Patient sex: M
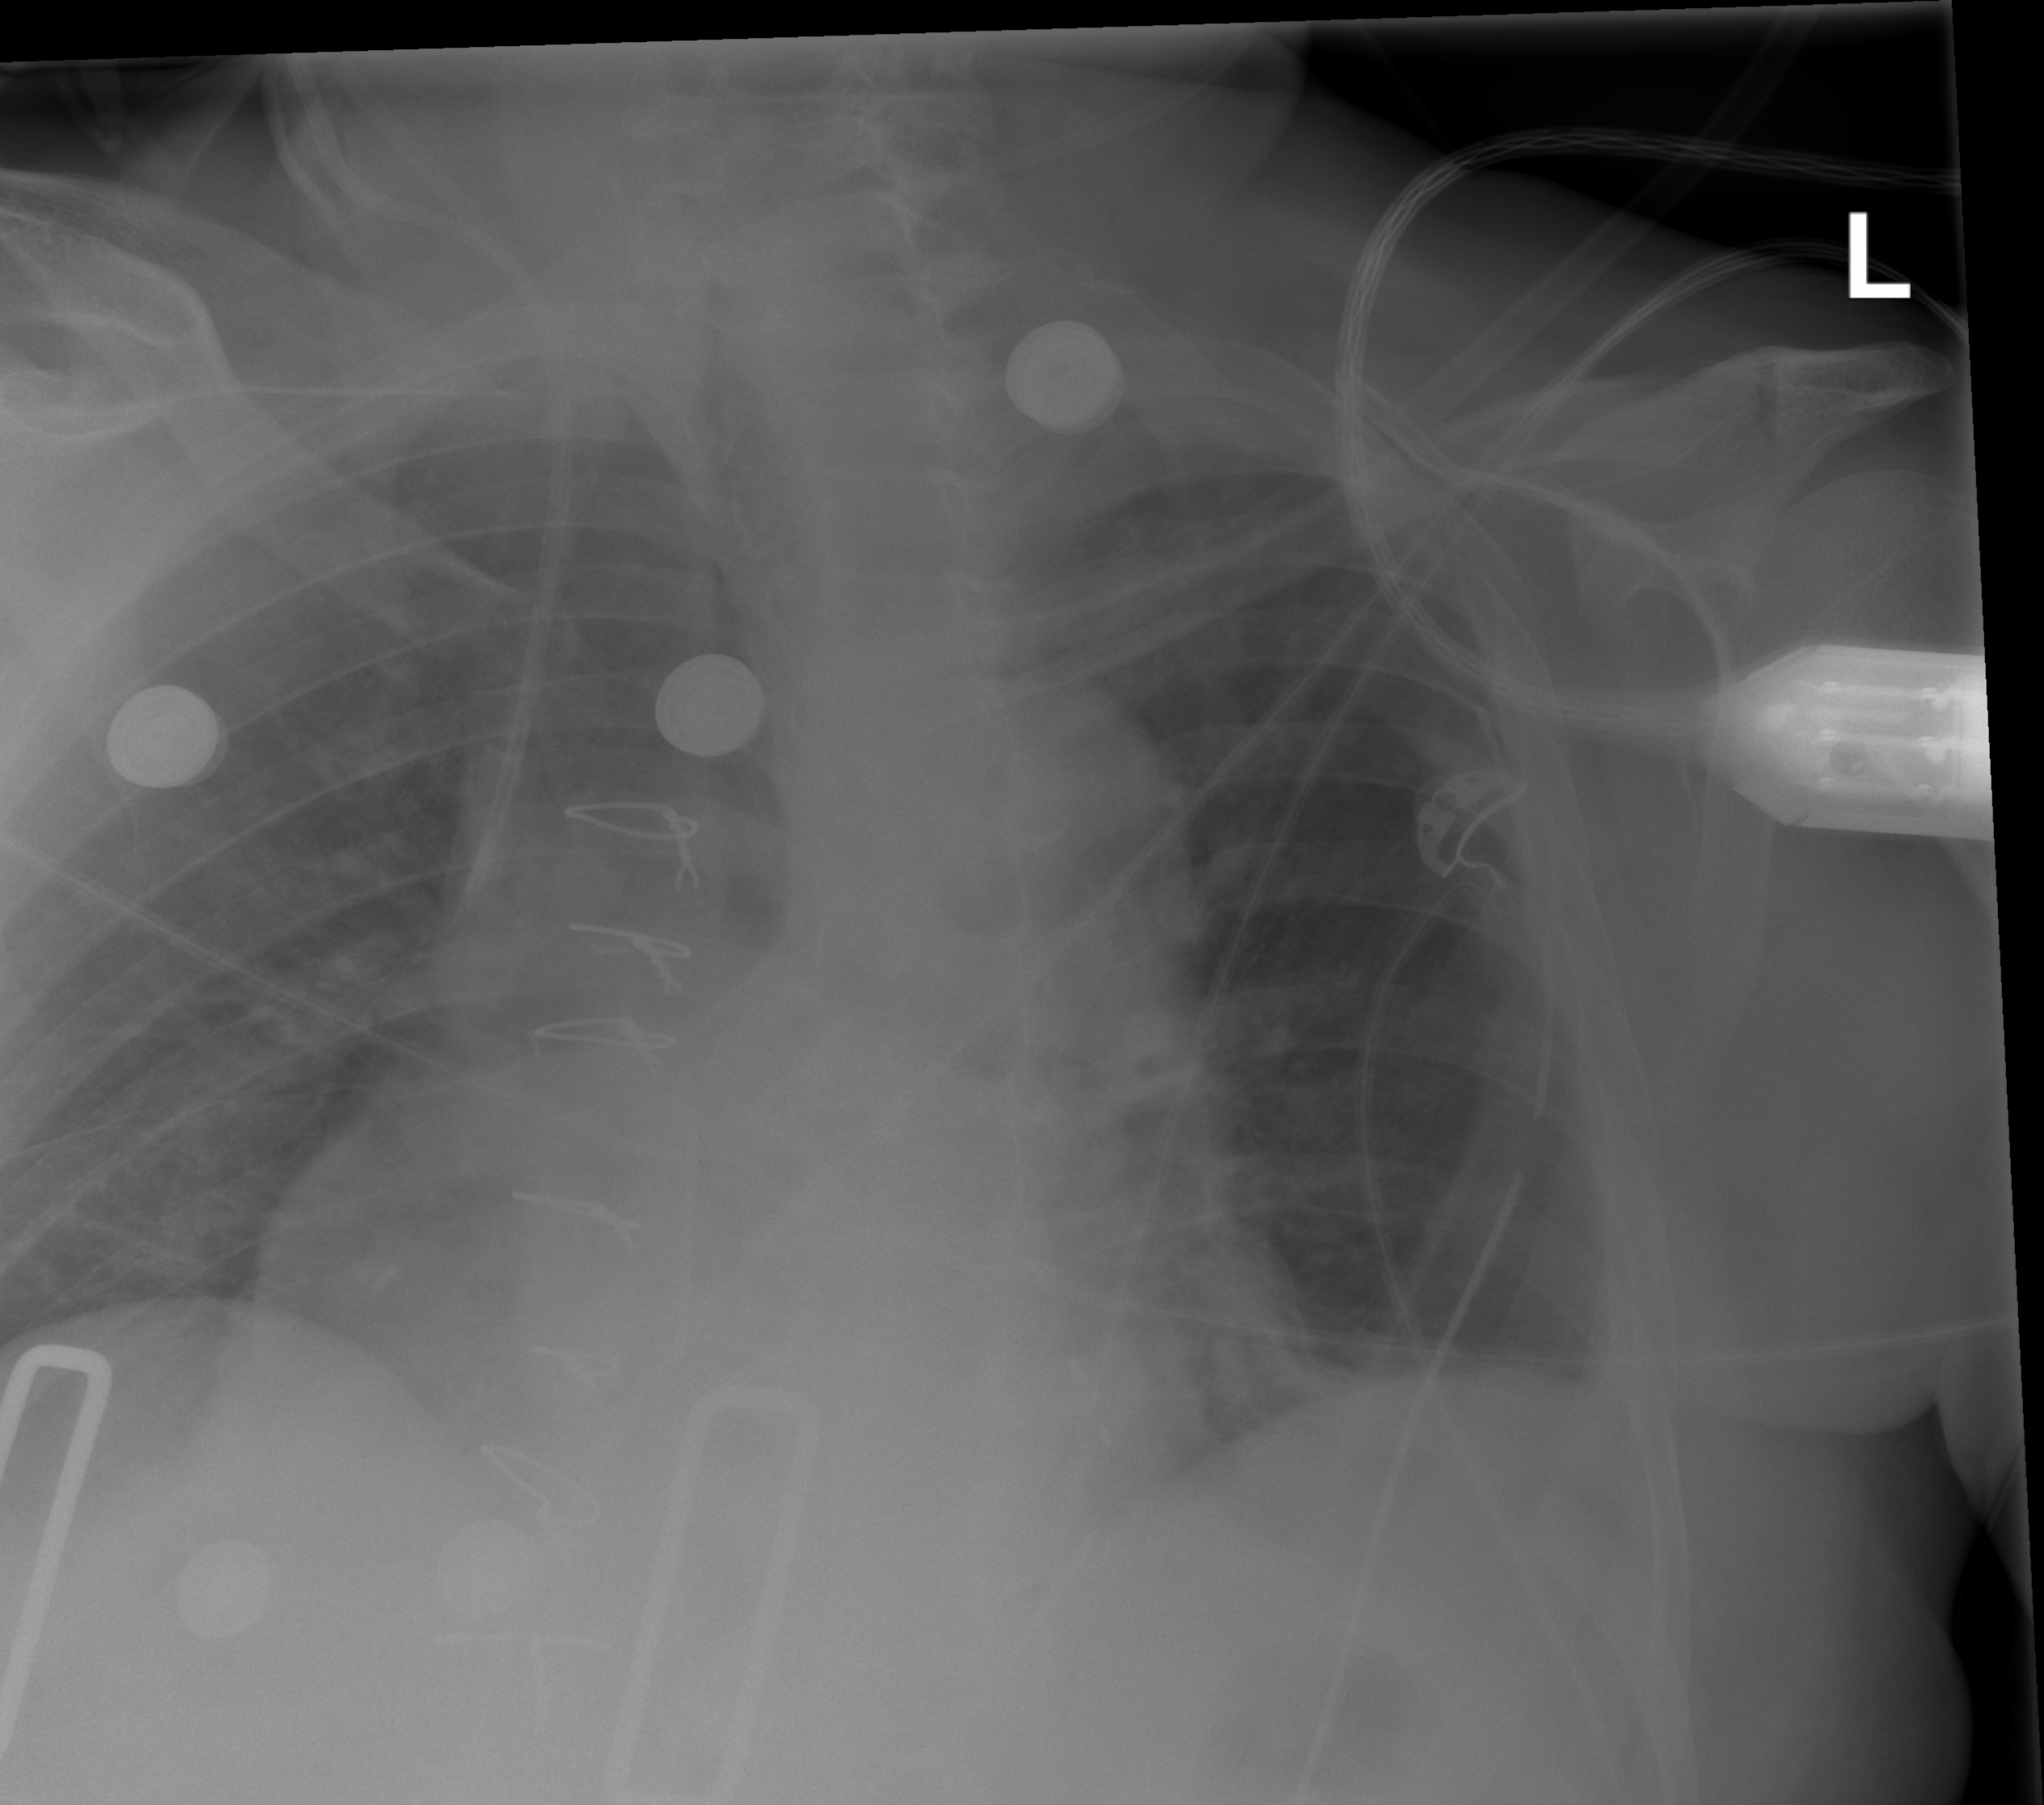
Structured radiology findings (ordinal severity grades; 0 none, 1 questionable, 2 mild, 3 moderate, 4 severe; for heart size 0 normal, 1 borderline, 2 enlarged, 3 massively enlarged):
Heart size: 2
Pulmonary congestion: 0
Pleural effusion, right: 0
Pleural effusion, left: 0
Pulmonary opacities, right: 0
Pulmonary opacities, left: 0
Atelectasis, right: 0
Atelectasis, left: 2